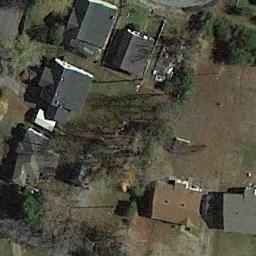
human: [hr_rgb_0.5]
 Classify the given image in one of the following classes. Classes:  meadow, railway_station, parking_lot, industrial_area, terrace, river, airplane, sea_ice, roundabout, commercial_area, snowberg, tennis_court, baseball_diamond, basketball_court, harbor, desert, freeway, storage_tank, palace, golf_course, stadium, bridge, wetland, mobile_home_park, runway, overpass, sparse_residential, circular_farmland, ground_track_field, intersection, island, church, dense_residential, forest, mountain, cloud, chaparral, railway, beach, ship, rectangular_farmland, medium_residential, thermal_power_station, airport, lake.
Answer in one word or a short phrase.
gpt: medium_residential